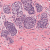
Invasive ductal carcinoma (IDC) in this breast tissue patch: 0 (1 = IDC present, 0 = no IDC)